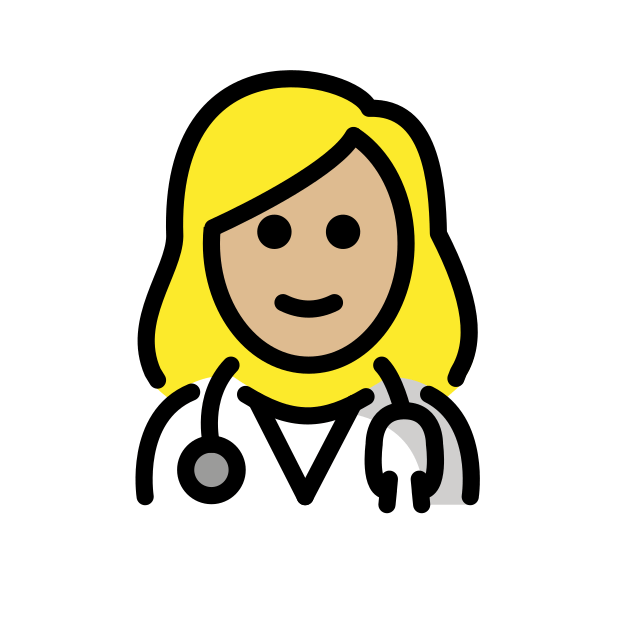
woman health worker: medium-light skin tone